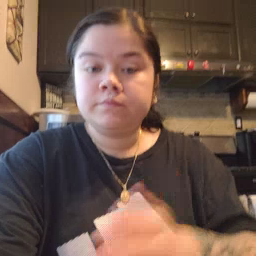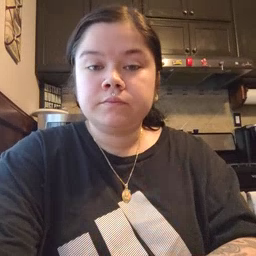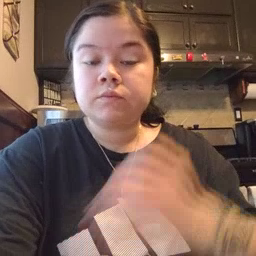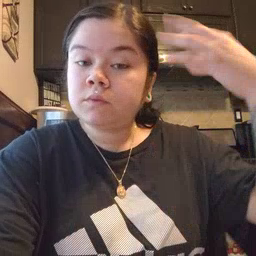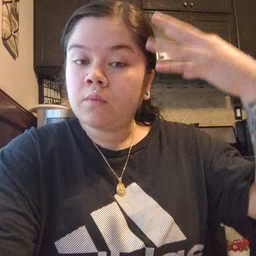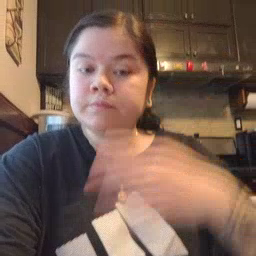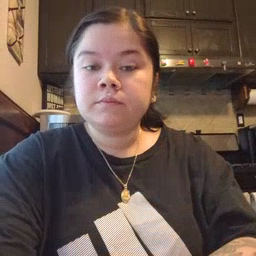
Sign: shower